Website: crate-barrel
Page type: address-validator
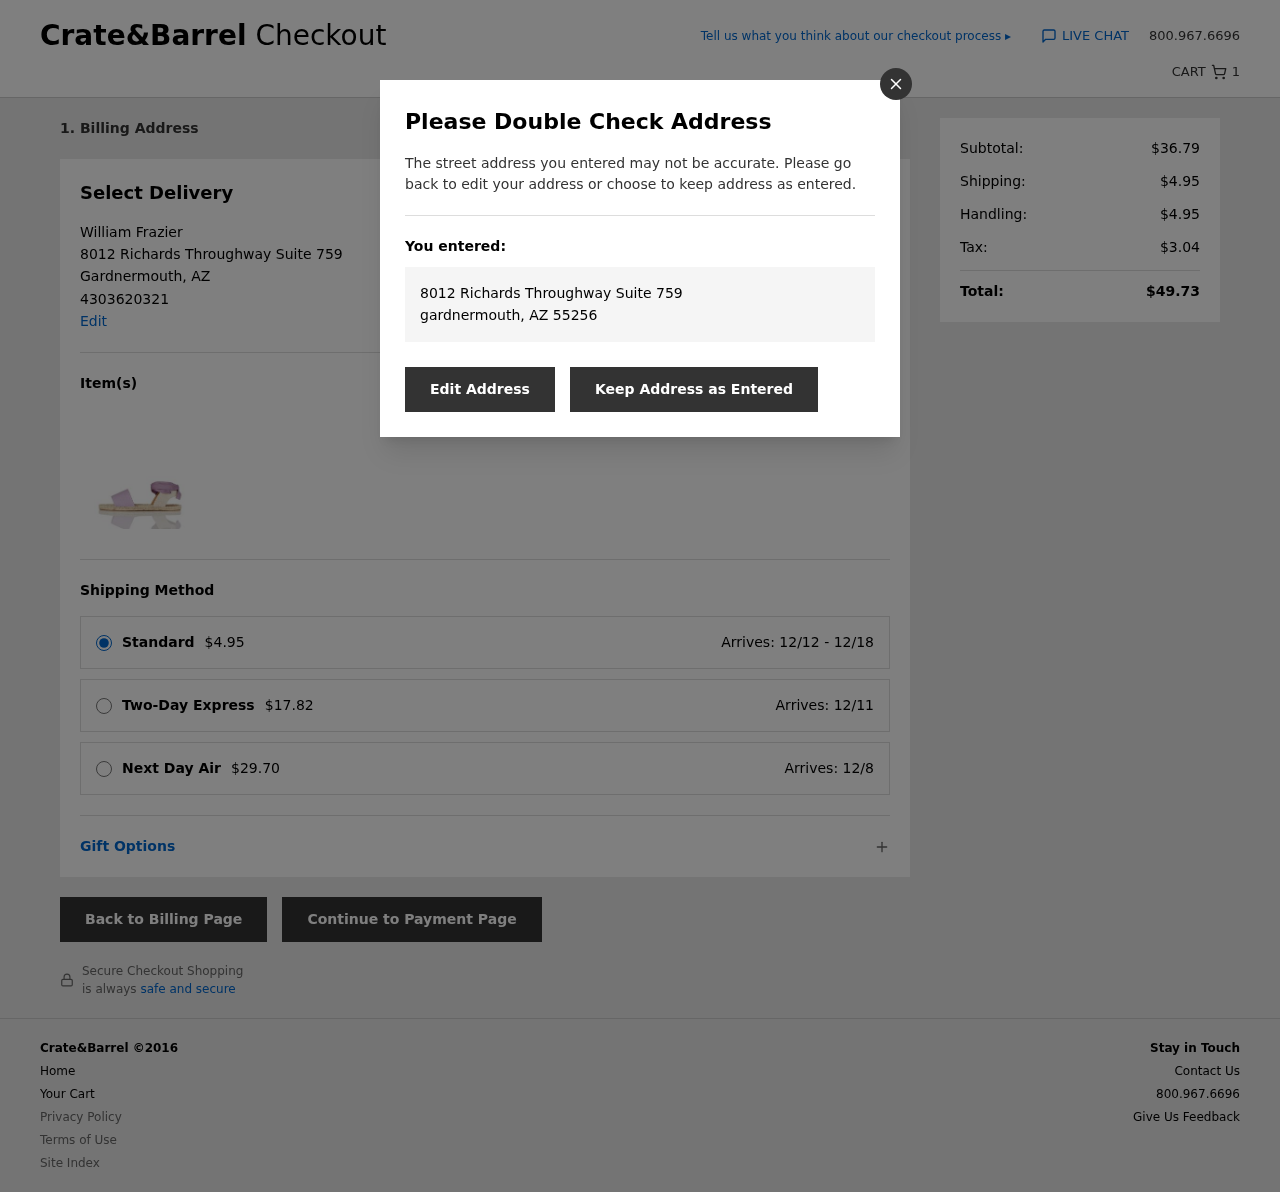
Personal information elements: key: PII_CITY
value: Gardnermouth
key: PII_FULLNAME
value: William Frazier
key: PII_PHONE
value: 4303620321
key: PII_STATE_ABBR
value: AZ
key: PII_STREET
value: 8012 Richards Throughway Suite 759
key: PII_STREET2
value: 8012 Richards Throughway Suite 759
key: PII_CITY2
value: gardnermouth
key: PII_STATE_ABBR2
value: AZ
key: PII_POSTCODE2
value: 55256
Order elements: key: ORDER_NUM_ITEMS
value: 1
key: ORDER_SHIPPING_COST
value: $4.95
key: ORDER_SHIPPING_DATE
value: Arrives: 12/12 - 12/18
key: ORDER_SHIPPING_EXPRESS
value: $17.82
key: ORDER_DELIVERY_DATE_EXPRESS
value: Arrives: 12/11
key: ORDER_SHIPPING_NEXTDAY
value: $29.70
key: ORDER_DELIVERY_DATE_NEXTDAY
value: Arrives: 12/8
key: ORDER_SUBTOTAL
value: $36.79
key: ORDER_HANDLING
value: $4.95
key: ORDER_TAX
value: $3.04
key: ORDER_TOTAL
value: $49.73